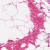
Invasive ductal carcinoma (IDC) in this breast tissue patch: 0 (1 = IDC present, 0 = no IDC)